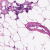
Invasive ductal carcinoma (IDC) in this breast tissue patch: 0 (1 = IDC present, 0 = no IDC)